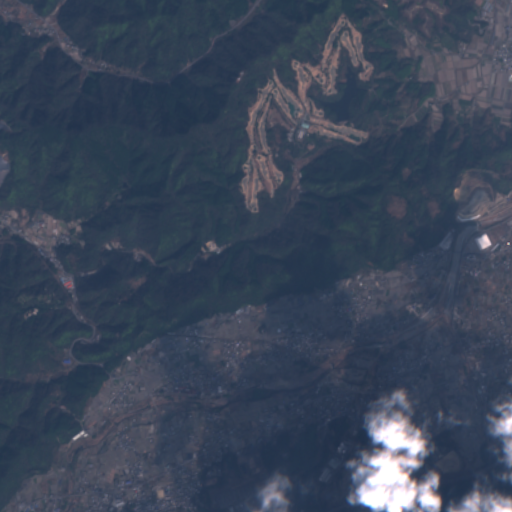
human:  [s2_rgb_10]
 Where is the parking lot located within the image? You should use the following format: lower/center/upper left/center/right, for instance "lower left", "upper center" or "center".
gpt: The parking lot is located in the lower right of the image.
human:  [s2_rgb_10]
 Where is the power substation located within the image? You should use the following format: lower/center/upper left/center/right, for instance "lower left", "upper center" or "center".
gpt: The power substation is located in the lower center of the image.
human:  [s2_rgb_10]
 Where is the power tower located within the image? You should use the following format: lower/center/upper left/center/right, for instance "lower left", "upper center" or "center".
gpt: The power tower is located in the lower right of the image.
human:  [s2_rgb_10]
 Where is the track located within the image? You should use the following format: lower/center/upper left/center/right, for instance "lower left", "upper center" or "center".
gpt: There is no track in the image.